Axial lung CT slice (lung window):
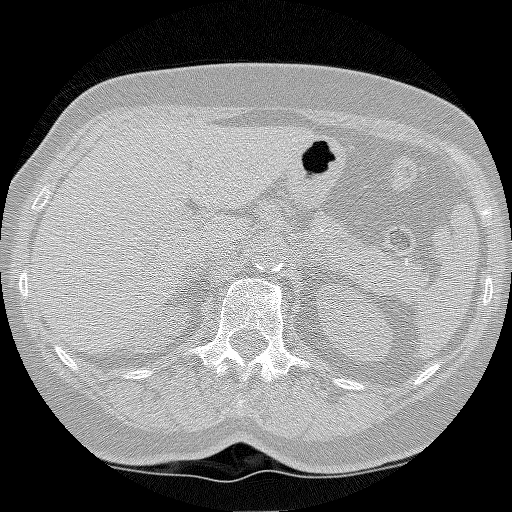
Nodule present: no